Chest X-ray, AP view. Patient: 47 years old, sex F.
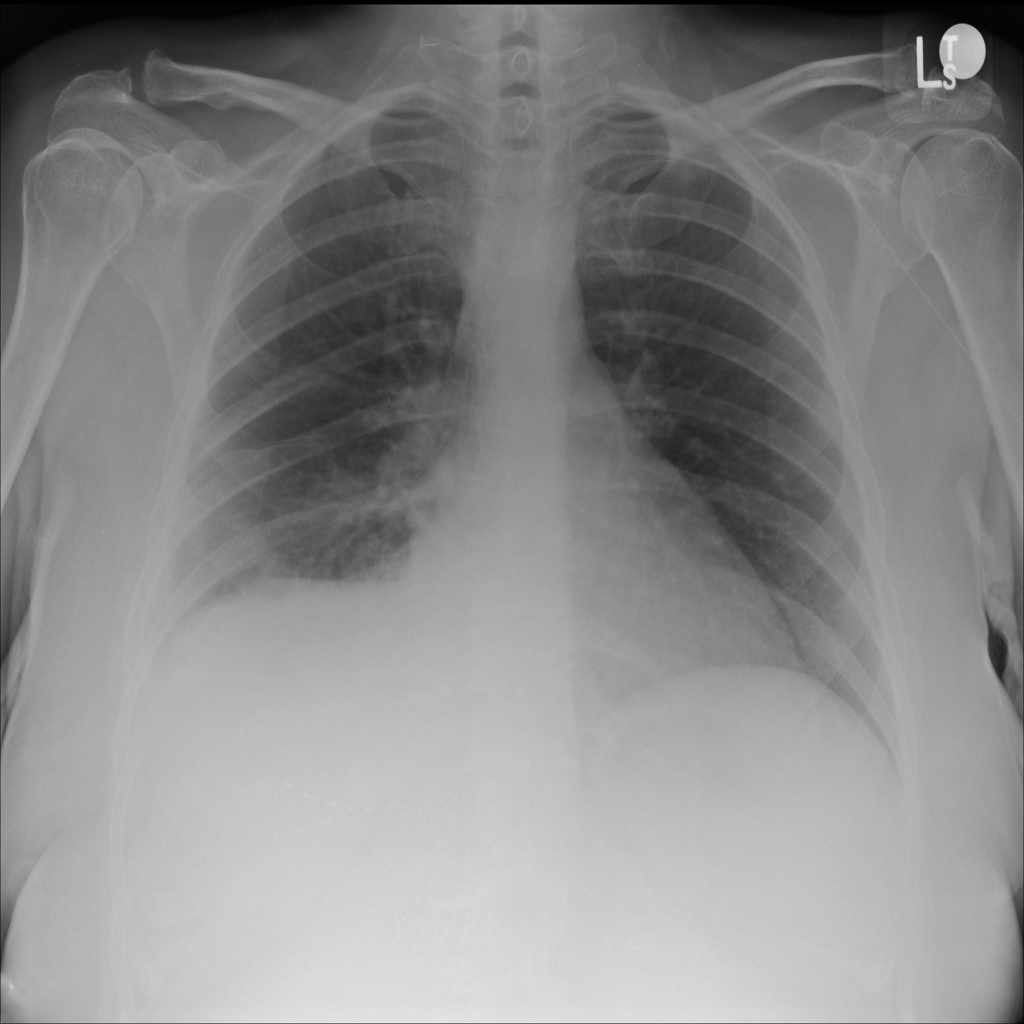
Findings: No Finding